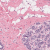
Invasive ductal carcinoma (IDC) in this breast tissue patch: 0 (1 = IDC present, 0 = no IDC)